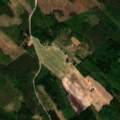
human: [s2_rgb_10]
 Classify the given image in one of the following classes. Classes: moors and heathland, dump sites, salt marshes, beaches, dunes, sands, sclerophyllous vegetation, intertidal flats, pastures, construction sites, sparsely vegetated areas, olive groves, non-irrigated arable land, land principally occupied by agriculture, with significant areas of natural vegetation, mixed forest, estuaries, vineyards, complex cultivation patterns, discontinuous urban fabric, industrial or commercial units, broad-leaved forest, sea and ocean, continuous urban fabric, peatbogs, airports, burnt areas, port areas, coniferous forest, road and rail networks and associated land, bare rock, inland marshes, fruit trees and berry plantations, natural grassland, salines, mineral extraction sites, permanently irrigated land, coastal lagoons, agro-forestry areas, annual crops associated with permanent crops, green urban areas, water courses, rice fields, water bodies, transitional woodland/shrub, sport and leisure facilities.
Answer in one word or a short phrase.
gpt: non-irrigated arable land, coniferous forest, mixed forest, transitional woodland/shrub, peatbogs